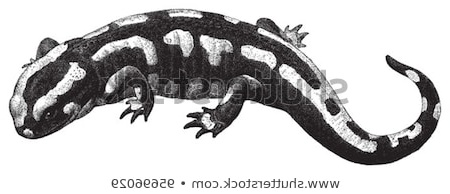
Label: European fire salamander, Salamandra salamandra